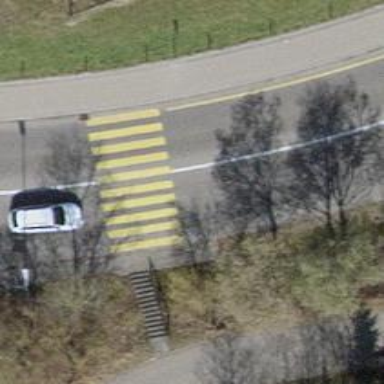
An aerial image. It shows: Uncontrolled zebra crossing on the road.